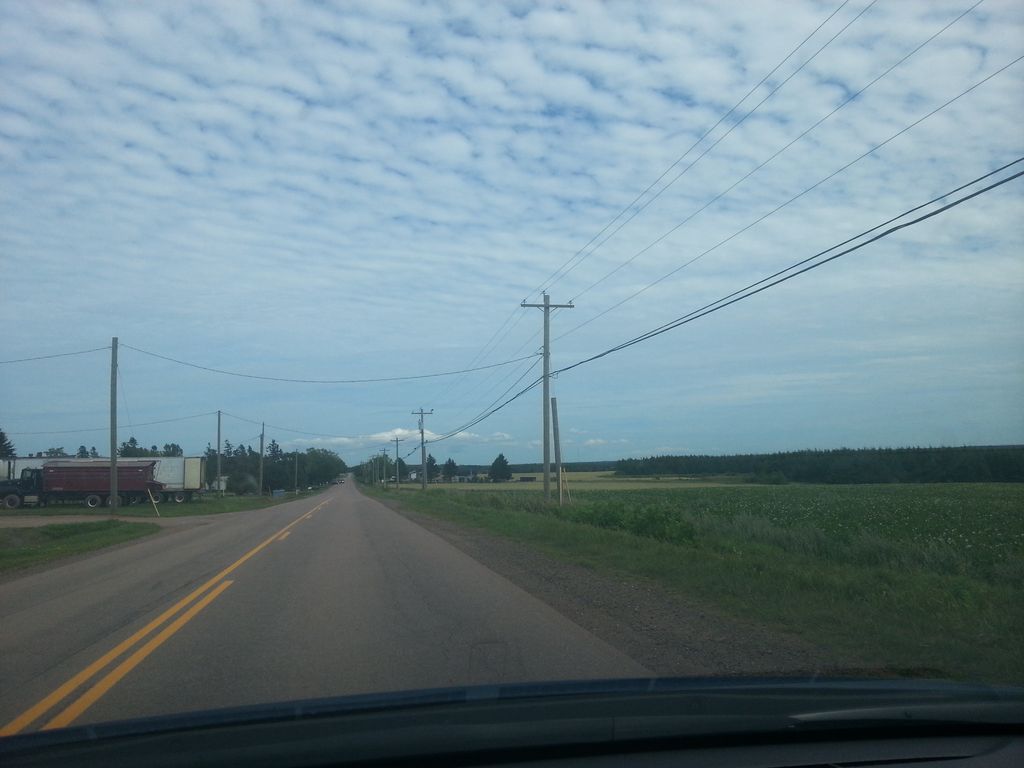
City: charlottetown